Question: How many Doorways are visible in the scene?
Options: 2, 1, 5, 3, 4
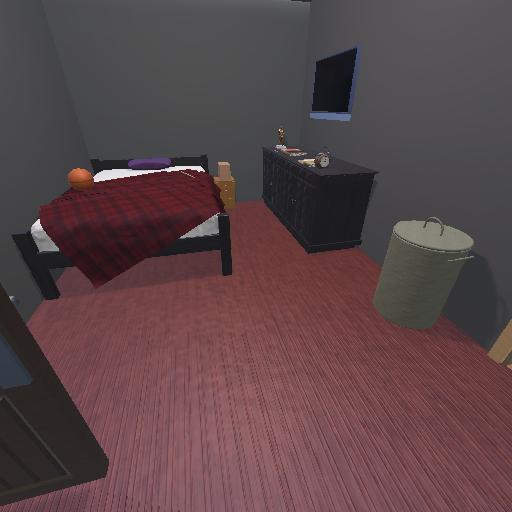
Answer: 2